Question: I'm having major problems with auto layout in iOS 8. I'm working on a custom keyboard, but I can not get the view to display at the correct height. The rendered view on the device comes out too low, more like the intended height of the UIImageView alone. I've set the constraints as shown in the image:

But I keep getting this error in the log, that tells me nothing (probably because I don't understand where to look):
'''
2014-12-06 19:56:45.095 [40268:<PHONE>] Unable to simultaneously satisfy constraints.
Probably at least one of the constraints in the following list is one you don't want. Try this:(1) look at each constraint and try to figure out which you don't expect; (2) find the code that added the unwanted constraint or constraints and fix it. (Note: If you're seeing NSAutoresizingMaskLayoutConstraints that you don't understand, refer to the documentation for the UIView property translatesAutoresizingMaskIntoConstraints)
(
"<NSLayoutConstraint:0x600000096940 V:[UIInputView:0x7fe780d3f600(246)]>",
"<NSLayoutConstraint:0x600000097390 'UIView-Encapsulated-Layout-Height' V:[UIInputView:0x7fe780d3f600(0)]>"
)
Will attempt to recover by breaking constraint
<NSLayoutConstraint:0x600000096940 V:[UIInputView:0x7fe780d3f600(246)]>
Make a symbolic breakpoint at UIViewAlertForUnsatisfiableConstraints to catch this in the debugger.
The methods in the UIConstraintBasedLayoutDebugging category on UIView listed in <UIKit/UIView.h> may also be helpful.
'''
I've tried following the code in <URL>, but it still wont work.
I'm setting my height constraint using the following function:
'''
override func updateViewConstraints() {
super.updateViewConstraints()
// Add custom view sizing constraints here
let changeToOrientation = deviceInfoService.getOrientationForView(self.inputView)
if (changeToOrientation == Orientation.Portrait) {
self._heightConstraint!.constant = 246
self.inputView.addConstraint(self._heightConstraint!)
} else {
self._heightConstraint!.constant = 192
self.inputView.addConstraint(self._heightConstraint!)
}
}
'''
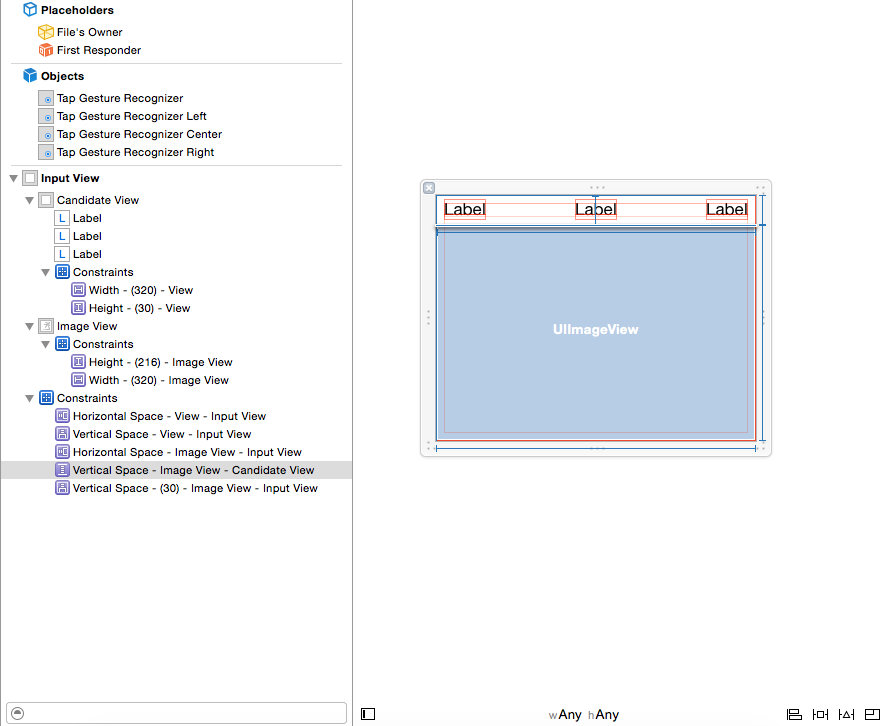
Answer: The error tells you that you have conflicting constraints. 'UIView-Encapsulated-Layout-Height' seems to be a pre-defined height (When searching I mostly found references to its usage in 'UICollectionView'). My guess is that it's the height defined by the OS that your keyboard is allowed to be. The other constraint is most likely the intrinsic content size of your created view (316 and 30 does indeed add up to 246).
My conclusion is that you probably did something wrong when you changed the height. As I'm not too familiar with keyboard extension development I can't tell you what. However when it comes to the Today Extensions which I have worked a bit with, there was a method you could override which specified the height of the widget.